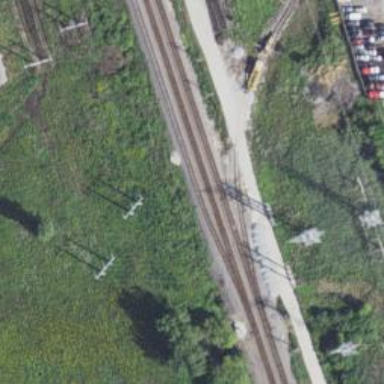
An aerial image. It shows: Railway siding with rails.